Field crop: tomato
Growth stage: 2
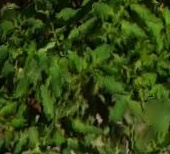
Species: tomato